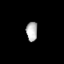
Tissue: prostate
Cell type: T cells
Senescence score: 0.2825
Nuclear area (px): 214
Mean DAPI intensity: 178.421